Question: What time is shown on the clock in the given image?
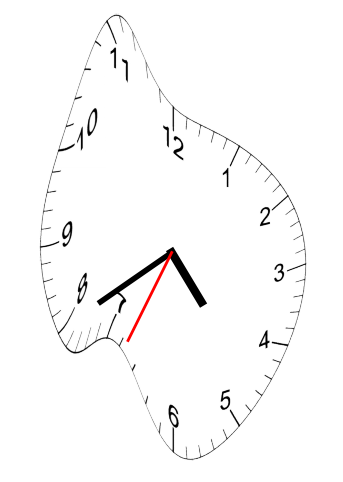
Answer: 04:39:34